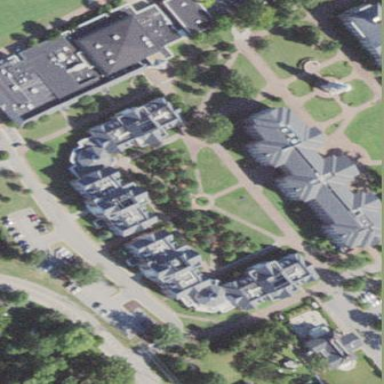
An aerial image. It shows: Dormitory building.